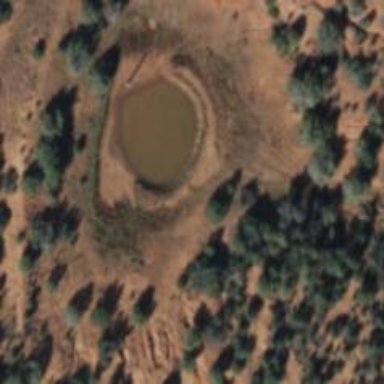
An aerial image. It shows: Reservoir.